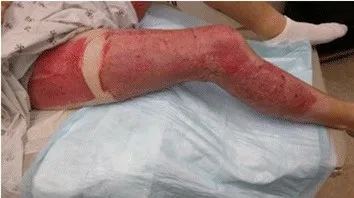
Case 1, postoperative lateral view of the right leg.
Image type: radiology (ct)